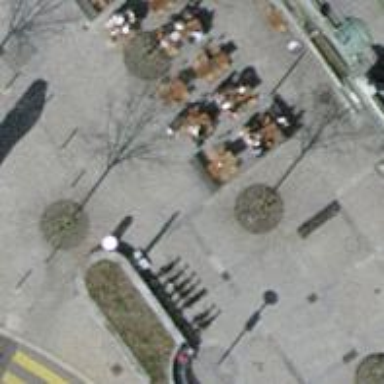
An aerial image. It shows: Bench for seating.